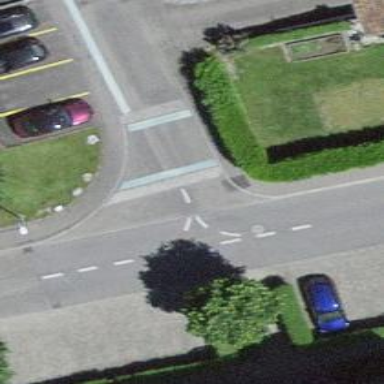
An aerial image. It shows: Uncontrolled crossing with traffic-calming hump and markings.